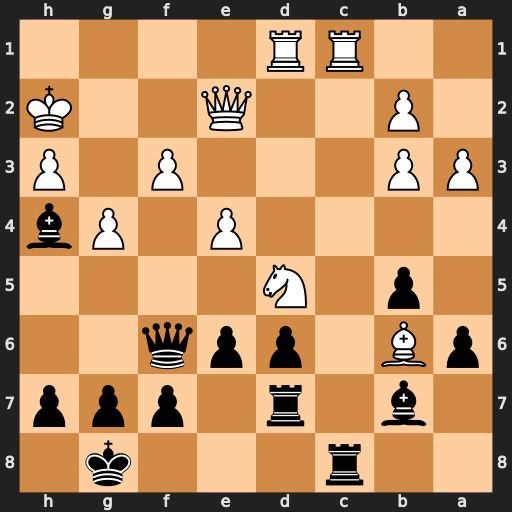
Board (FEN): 2r3k1/1b1r1ppp/pB1ppq2/1p1N4/4P1Pb/PP3P1P/1P2Q2K/2RR4
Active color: b
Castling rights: -
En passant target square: -
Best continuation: exd5 Rxc8+ Bxc8